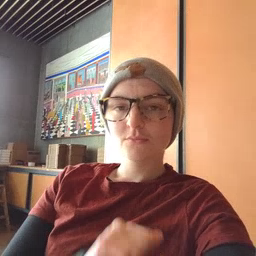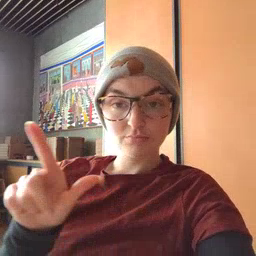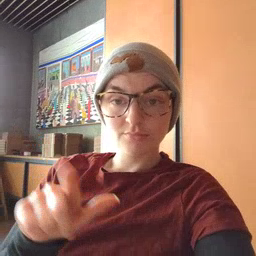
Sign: all